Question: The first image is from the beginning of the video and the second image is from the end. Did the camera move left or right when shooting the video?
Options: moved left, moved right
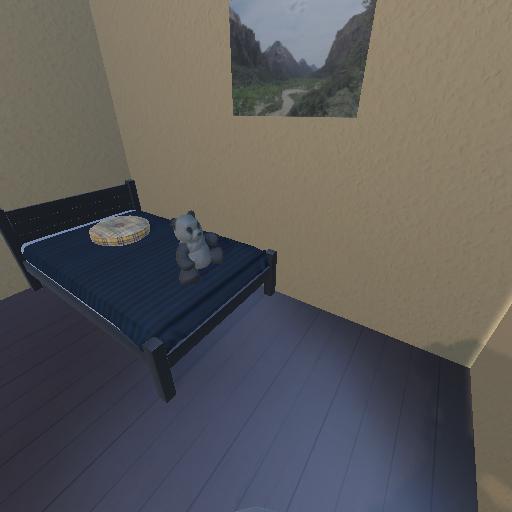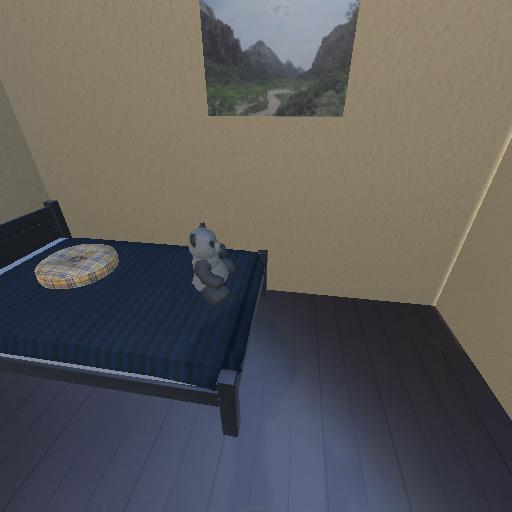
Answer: moved left